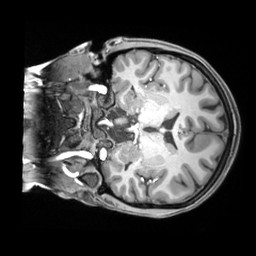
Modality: T1w
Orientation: coronal
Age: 23
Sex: female
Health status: ill
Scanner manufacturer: siemens
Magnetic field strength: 3 T
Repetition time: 2.2 s
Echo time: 0.00218 s